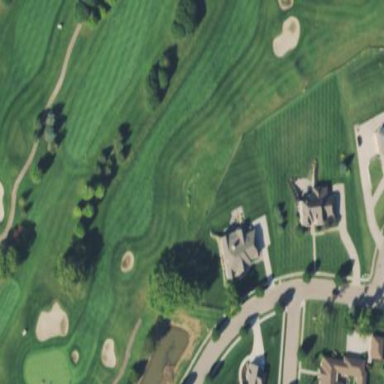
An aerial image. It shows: Golf fairway surrounded by grass.